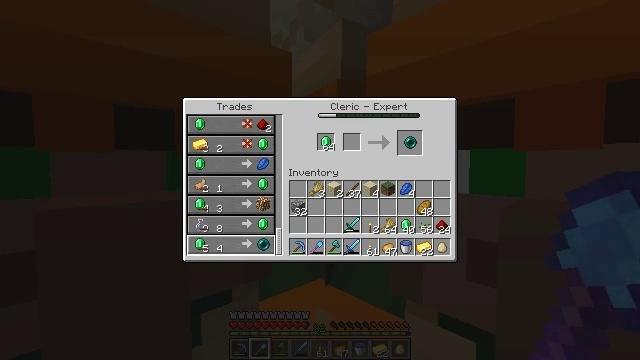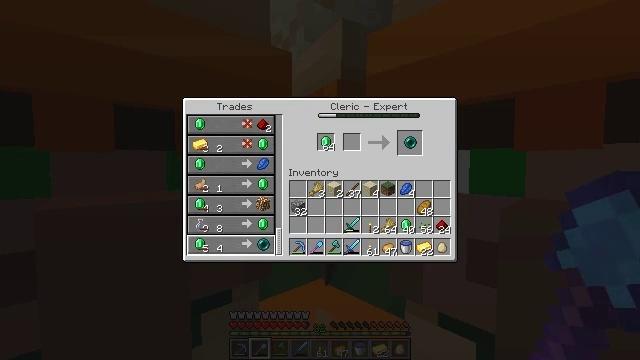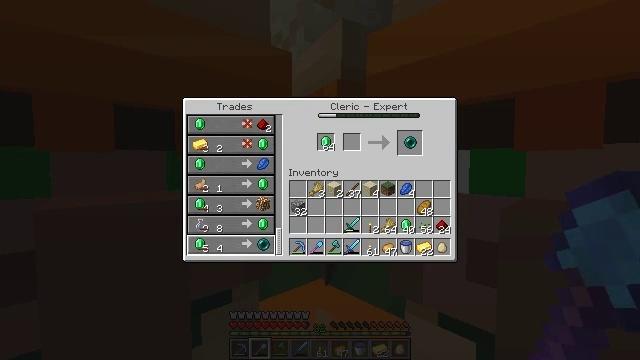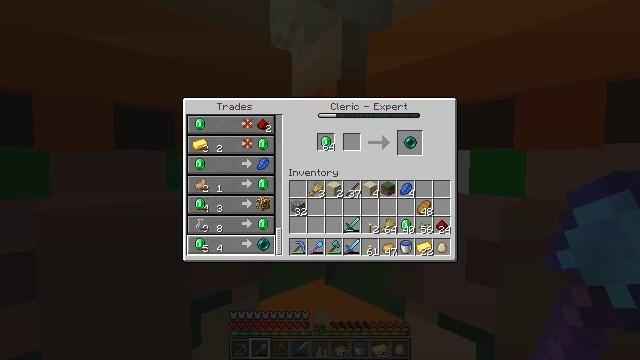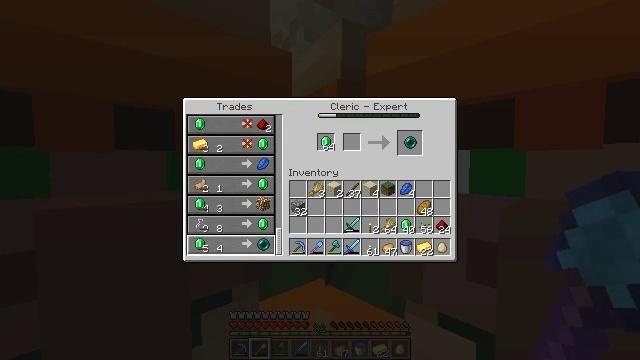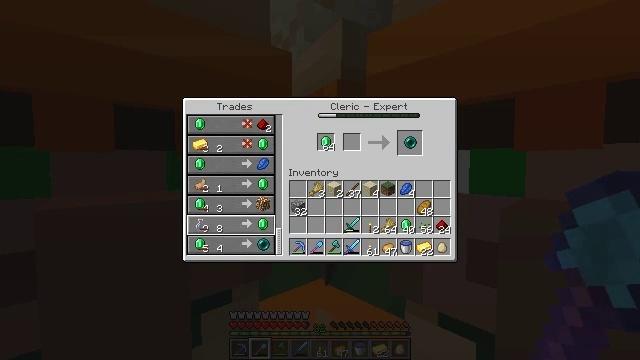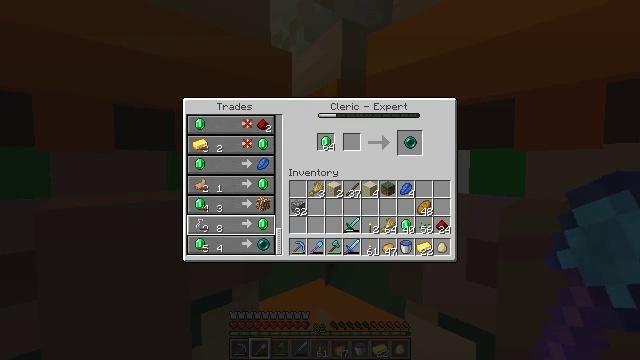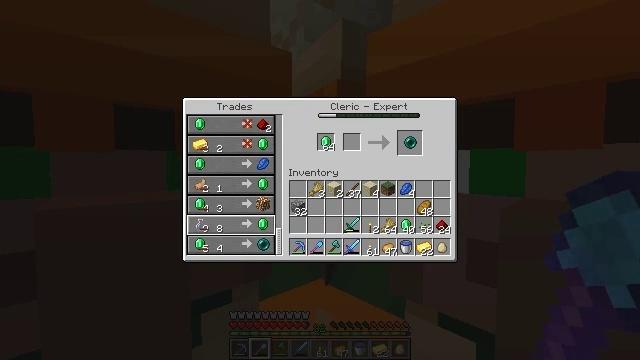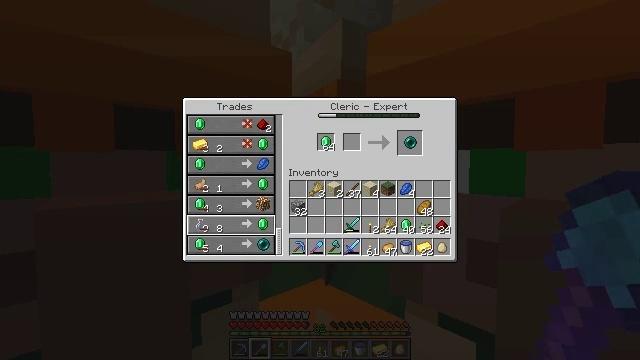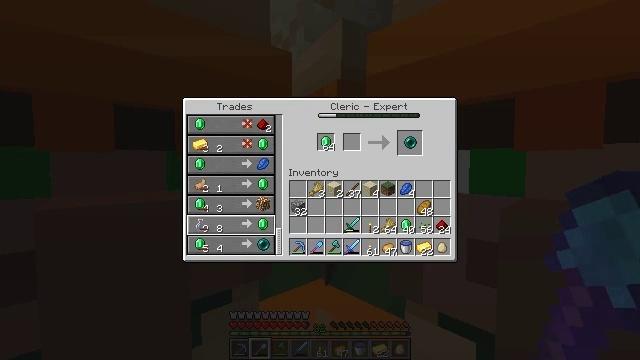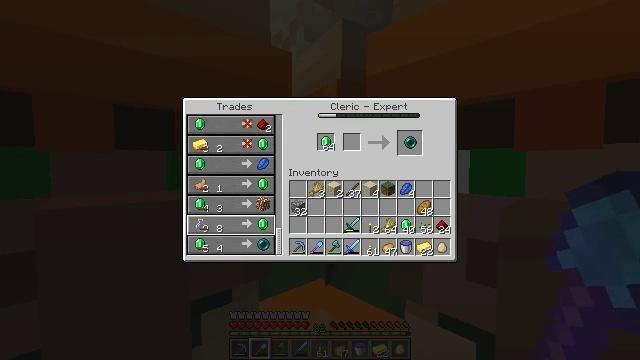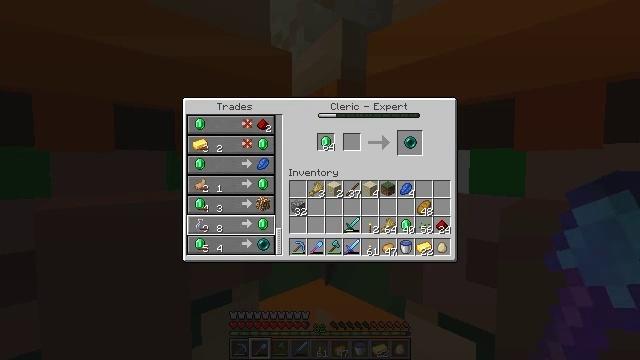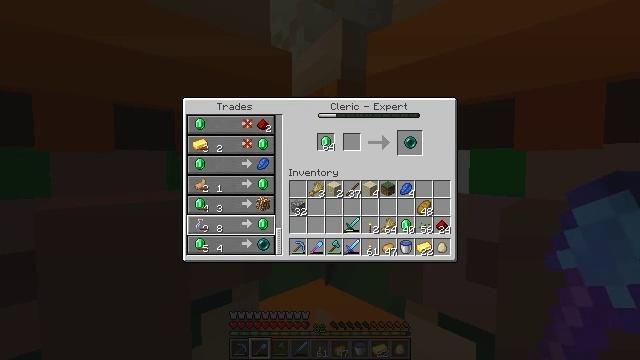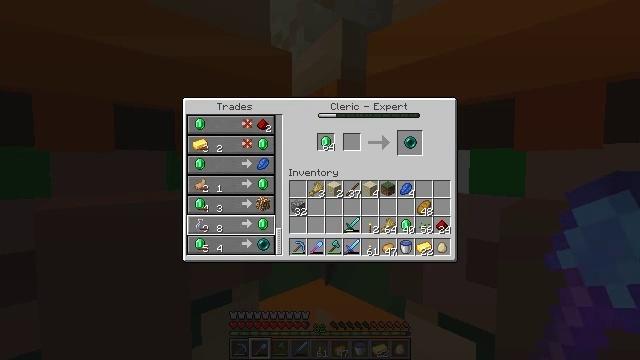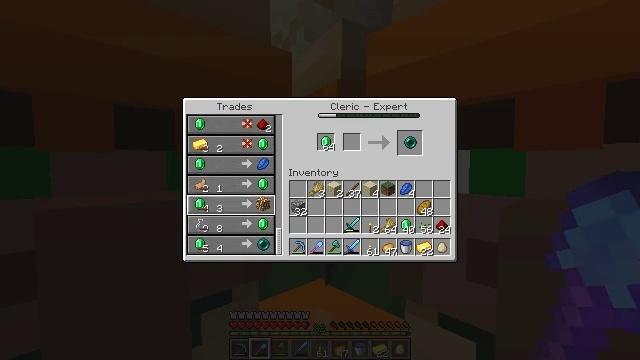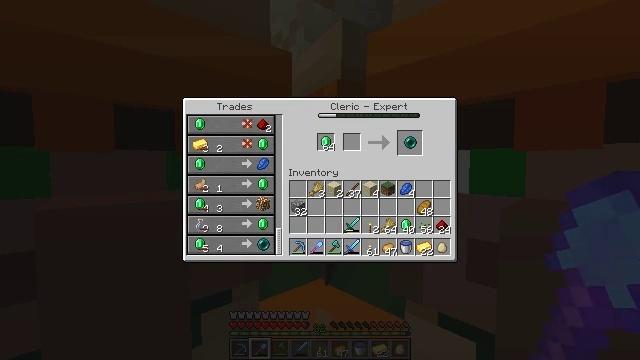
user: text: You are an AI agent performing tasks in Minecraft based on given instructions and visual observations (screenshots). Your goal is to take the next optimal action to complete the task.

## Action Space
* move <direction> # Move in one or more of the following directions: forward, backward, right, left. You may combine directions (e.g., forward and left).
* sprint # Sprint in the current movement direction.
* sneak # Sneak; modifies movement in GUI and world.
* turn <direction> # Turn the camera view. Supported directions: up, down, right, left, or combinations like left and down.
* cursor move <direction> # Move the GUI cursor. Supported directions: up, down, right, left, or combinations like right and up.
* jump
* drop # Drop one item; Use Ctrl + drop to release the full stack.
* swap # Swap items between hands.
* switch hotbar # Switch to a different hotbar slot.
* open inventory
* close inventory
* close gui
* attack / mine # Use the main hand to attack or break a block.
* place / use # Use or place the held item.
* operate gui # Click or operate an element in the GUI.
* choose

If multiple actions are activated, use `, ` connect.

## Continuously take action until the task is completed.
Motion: motion action
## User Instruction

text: Create an ender pearl.
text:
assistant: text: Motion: no_op
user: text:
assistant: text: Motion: no_op
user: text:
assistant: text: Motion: no_op
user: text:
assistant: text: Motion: no_op
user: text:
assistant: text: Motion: no_op
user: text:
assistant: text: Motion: no_op
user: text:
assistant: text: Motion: no_op
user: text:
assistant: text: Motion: no_op
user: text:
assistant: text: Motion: no_op
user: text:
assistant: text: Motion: no_op
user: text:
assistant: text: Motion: no_op
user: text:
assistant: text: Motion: no_op
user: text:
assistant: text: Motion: no_op
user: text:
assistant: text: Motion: cursor move right and up
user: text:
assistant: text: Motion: cursor move right and up
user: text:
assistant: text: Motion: cursor move right
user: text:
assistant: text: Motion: cursor move right
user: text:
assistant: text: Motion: cursor move right and up
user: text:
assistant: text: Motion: cursor move right
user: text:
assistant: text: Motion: cursor move right and up
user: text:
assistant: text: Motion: cursor move right and up
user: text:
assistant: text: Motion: cursor move right and up
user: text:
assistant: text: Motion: no_op
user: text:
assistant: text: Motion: no_op
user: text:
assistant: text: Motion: no_op
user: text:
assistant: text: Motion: no_op
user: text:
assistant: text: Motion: no_op
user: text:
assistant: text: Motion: no_op
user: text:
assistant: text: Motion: no_op
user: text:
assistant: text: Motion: no_op